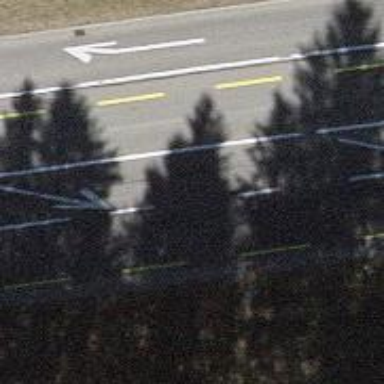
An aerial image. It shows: Primary highway with dedicated lane for cyclists.